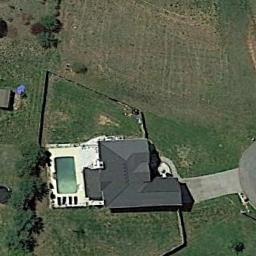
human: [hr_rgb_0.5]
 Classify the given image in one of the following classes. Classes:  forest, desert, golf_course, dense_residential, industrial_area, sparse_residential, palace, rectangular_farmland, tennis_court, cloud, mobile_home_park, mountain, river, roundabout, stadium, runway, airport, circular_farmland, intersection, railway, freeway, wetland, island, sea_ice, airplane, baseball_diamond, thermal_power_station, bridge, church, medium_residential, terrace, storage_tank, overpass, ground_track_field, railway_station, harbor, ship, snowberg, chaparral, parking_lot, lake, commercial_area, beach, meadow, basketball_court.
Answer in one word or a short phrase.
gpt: sparse_residential